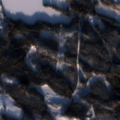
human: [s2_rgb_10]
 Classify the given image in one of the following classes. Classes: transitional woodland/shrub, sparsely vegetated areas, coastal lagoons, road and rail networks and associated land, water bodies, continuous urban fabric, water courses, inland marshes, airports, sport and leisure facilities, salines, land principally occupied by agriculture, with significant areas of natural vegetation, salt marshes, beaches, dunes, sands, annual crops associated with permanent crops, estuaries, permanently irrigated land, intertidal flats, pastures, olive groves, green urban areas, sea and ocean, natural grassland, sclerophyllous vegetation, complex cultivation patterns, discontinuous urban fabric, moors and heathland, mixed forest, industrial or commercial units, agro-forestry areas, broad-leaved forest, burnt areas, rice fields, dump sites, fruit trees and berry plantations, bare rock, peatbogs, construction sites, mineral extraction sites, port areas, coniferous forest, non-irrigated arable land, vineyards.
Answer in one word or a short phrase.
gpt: coniferous forest, mixed forest, water bodies